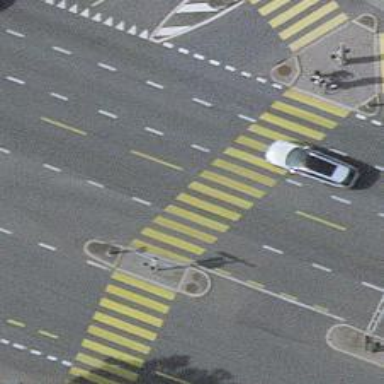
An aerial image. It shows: Crossing with zebra markings controlled by traffic signals.